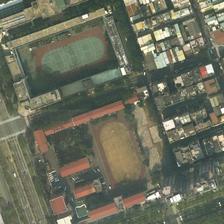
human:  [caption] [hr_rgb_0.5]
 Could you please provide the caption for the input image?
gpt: the crowded houses and the nearby playgrounds form these blocks while they are integrated with lush plants .

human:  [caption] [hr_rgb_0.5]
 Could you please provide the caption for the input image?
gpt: many buildings and some green trees are around two playgrounds separately .

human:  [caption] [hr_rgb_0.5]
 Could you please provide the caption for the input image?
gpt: two playgrounds are surrounded by many buildings .

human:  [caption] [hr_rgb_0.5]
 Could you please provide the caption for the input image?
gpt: two playgrounds surrounded by many buildings are in different blocks .

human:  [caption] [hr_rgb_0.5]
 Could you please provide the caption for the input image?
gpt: two playgrounds are surrounded by many buildings .